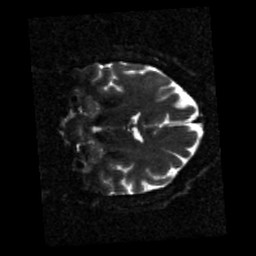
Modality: sbref
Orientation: coronal
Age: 35
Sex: female
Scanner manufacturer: siemens
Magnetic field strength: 3 T
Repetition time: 3.23 s
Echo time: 0.0892 s